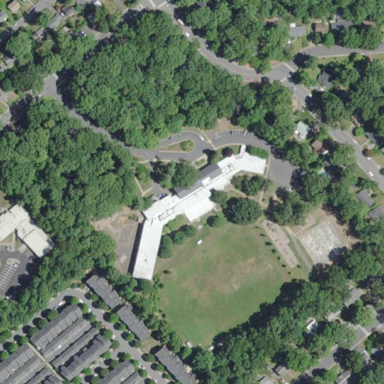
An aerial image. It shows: School.